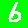
Digit: 6